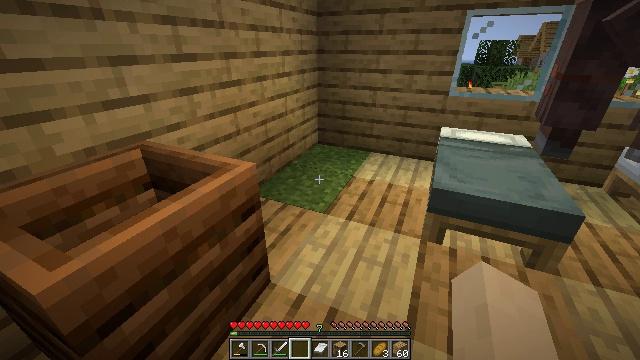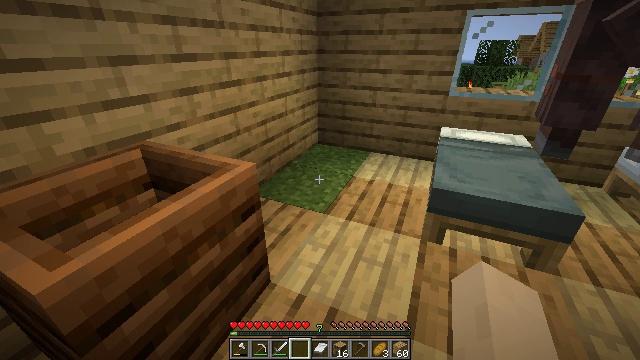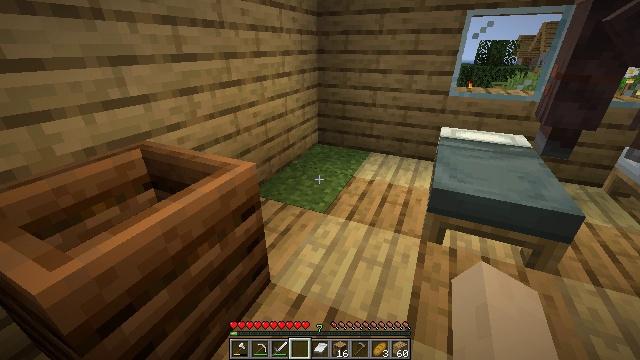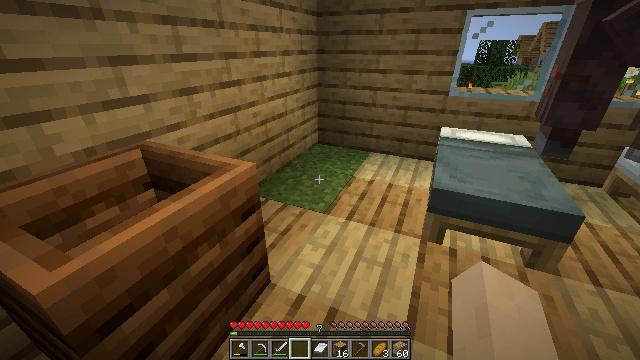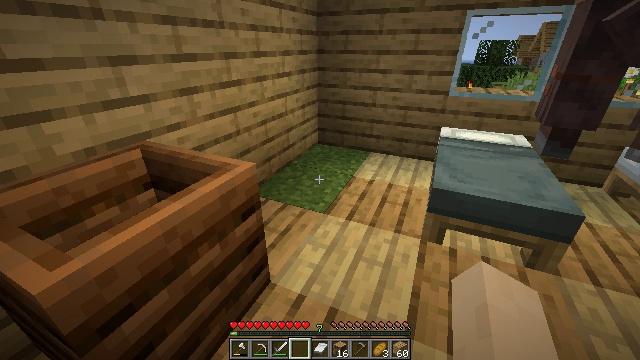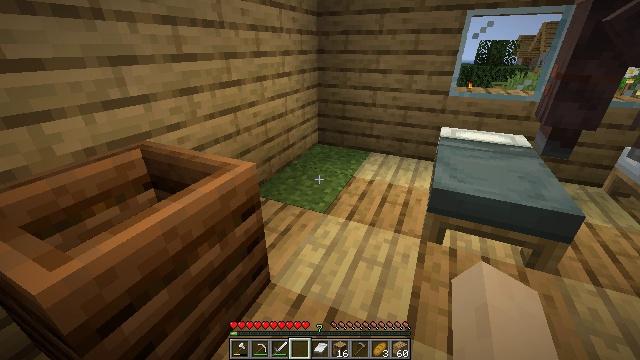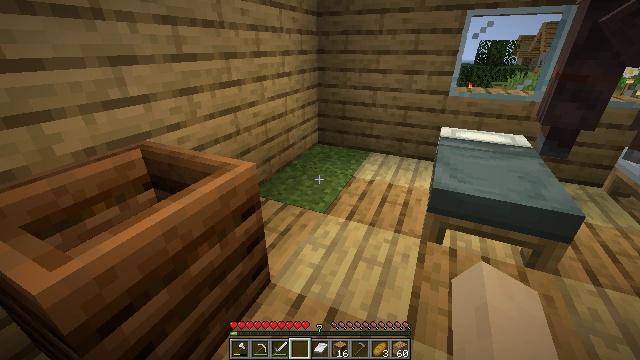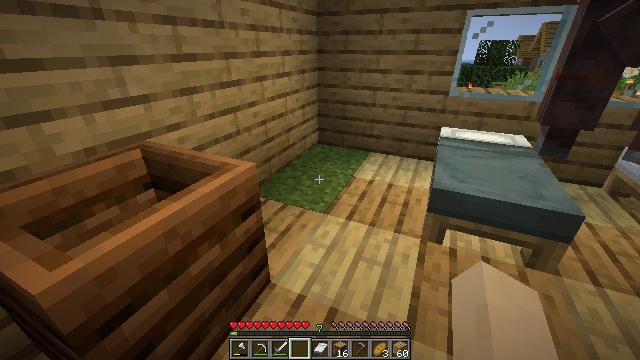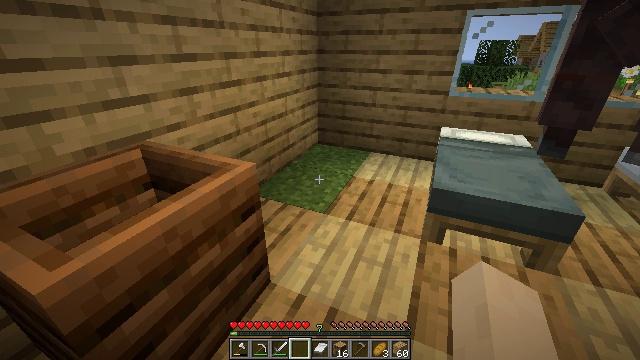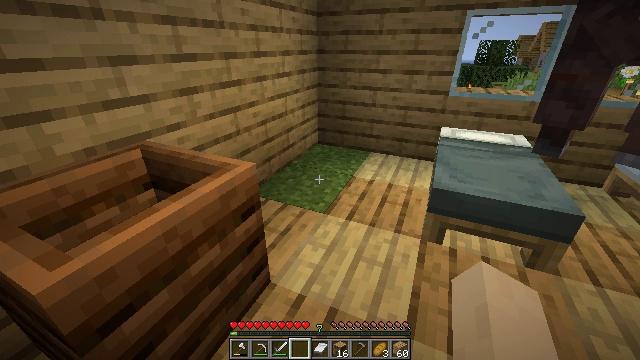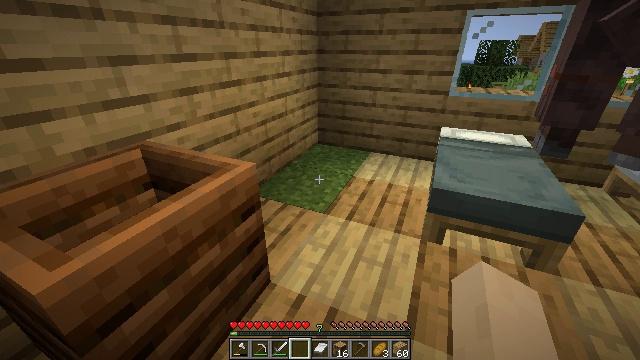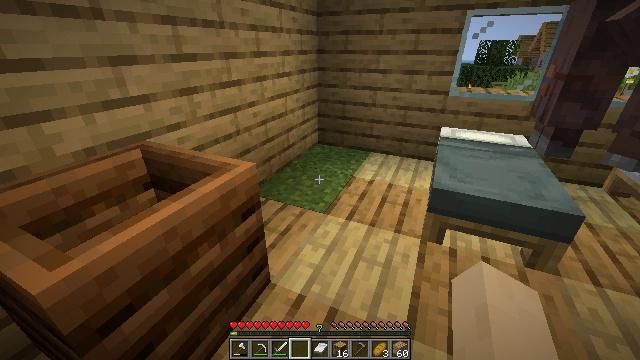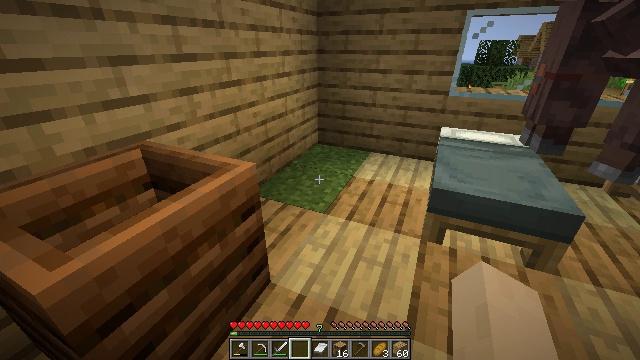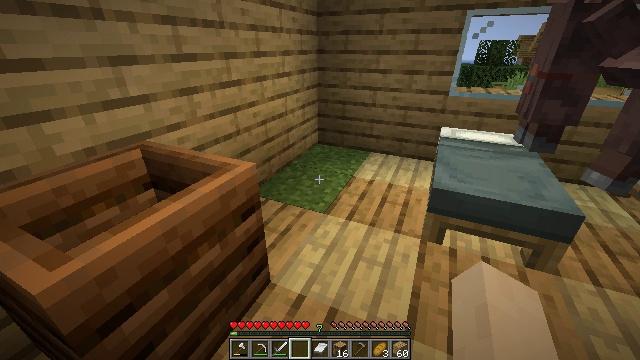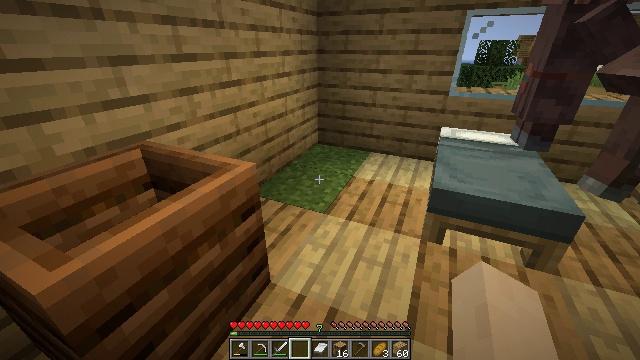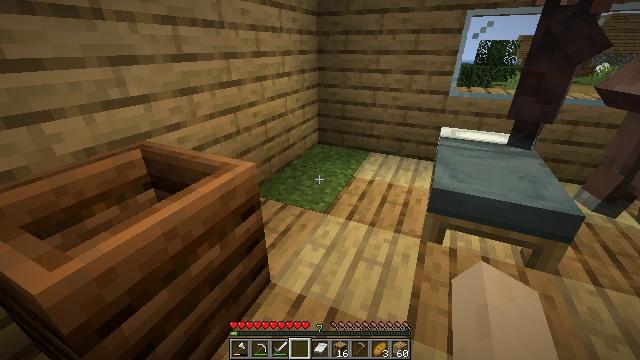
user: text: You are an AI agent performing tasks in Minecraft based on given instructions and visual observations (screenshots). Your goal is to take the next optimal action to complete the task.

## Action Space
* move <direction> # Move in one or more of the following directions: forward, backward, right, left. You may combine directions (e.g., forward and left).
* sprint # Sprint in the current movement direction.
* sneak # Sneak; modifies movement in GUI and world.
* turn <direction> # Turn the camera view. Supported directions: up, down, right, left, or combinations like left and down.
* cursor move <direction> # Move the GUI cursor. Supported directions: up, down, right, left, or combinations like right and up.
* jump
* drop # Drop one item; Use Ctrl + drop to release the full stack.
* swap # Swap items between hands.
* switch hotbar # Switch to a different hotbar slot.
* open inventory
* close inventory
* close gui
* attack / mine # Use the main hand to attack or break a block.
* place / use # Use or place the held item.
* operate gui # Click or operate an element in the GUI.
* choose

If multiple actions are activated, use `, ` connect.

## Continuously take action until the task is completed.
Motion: motion action
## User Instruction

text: Left click on the fletching table to mine it.
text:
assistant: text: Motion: no_op
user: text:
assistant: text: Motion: no_op
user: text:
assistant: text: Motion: no_op
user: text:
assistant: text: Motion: no_op
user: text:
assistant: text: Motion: no_op
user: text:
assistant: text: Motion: no_op
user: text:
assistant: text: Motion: no_op
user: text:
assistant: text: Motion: no_op
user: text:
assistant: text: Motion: no_op
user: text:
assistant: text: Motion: no_op
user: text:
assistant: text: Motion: no_op
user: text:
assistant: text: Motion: no_op
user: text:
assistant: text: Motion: no_op
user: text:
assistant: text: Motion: no_op
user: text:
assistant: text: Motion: no_op
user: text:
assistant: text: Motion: no_op
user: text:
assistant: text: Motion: no_op
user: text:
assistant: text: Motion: no_op
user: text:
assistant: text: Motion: no_op
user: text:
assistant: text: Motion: no_op
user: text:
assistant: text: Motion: no_op
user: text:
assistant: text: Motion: no_op
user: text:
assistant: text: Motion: no_op
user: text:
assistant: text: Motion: no_op
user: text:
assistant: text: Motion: no_op
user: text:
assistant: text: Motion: no_op
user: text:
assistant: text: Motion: no_op
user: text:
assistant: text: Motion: no_op
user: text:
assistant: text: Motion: no_op
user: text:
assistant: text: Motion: no_op